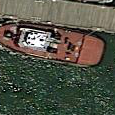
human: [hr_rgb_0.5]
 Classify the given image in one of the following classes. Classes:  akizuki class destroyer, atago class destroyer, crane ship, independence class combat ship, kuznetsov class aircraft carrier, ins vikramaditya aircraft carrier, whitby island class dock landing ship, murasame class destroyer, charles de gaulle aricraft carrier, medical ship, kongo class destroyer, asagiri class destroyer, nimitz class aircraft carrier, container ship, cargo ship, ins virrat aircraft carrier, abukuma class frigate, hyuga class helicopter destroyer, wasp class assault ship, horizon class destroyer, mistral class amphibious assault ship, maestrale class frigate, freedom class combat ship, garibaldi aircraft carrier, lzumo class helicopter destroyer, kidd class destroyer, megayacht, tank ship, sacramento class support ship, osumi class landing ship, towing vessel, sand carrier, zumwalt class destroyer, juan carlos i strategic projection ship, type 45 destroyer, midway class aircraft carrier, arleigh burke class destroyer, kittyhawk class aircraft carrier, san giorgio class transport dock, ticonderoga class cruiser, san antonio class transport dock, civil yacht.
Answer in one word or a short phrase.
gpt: Towing vessel